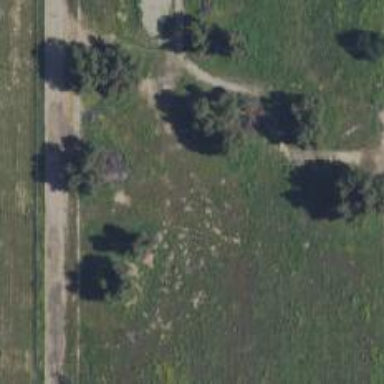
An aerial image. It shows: Row of trees in natural setting.